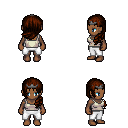
a pixel art fantasy rpg character, female body template, human, dark skin, white pirate shirt, white pants, brown left-swept hairstyle, iron tiara, four views (front, back, left, right), 2x2 character sprite sheet, small pixel art, hard edges, no anti-aliasing